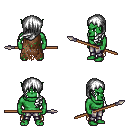
a pixel art fantasy rpg character, male body template, orc, green skin, brown tattered cape, metal pants, white left-swept hairstyle, spear, four views (front, back, left, right), 2x2 character sprite sheet, small pixel art, hard edges, no anti-aliasing